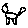
Label: cat